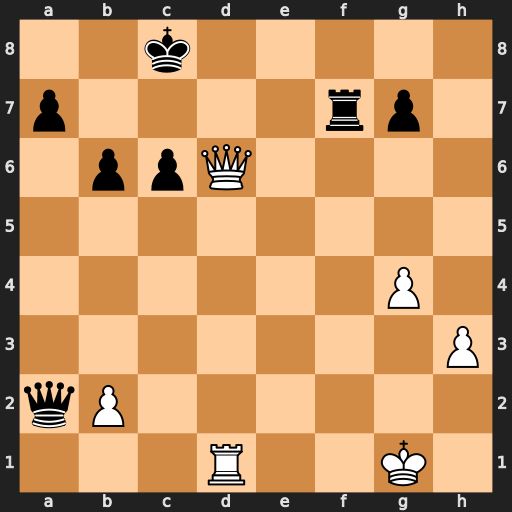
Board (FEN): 2k5/p4rp1/1ppQ4/8/6P1/7P/qP6/3R2K1
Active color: w
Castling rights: -
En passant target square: -
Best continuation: Qxc6+ Rc7 Qa8#